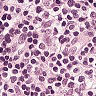
Metastatic tissue present: yes